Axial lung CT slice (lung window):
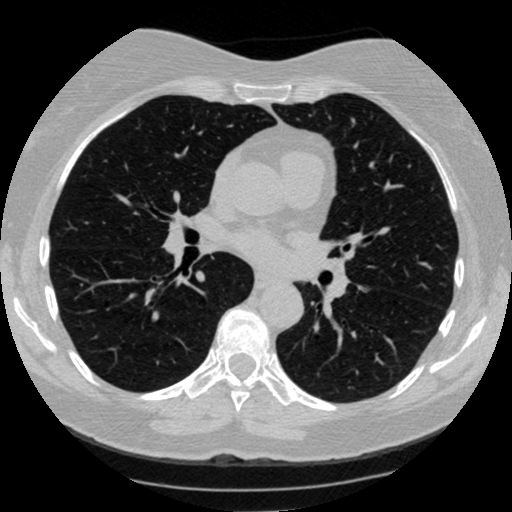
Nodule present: no